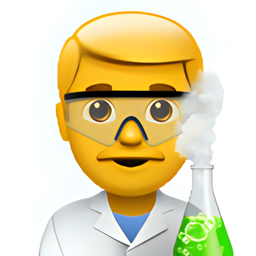
Name: male scientist
Emoji: 👨‍🔬
Group: People & Body
Sub-group: person-role